Field crop: maize
Growth stage: 2
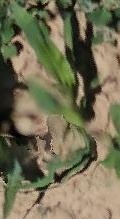
Species: maize